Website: walmart
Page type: payment
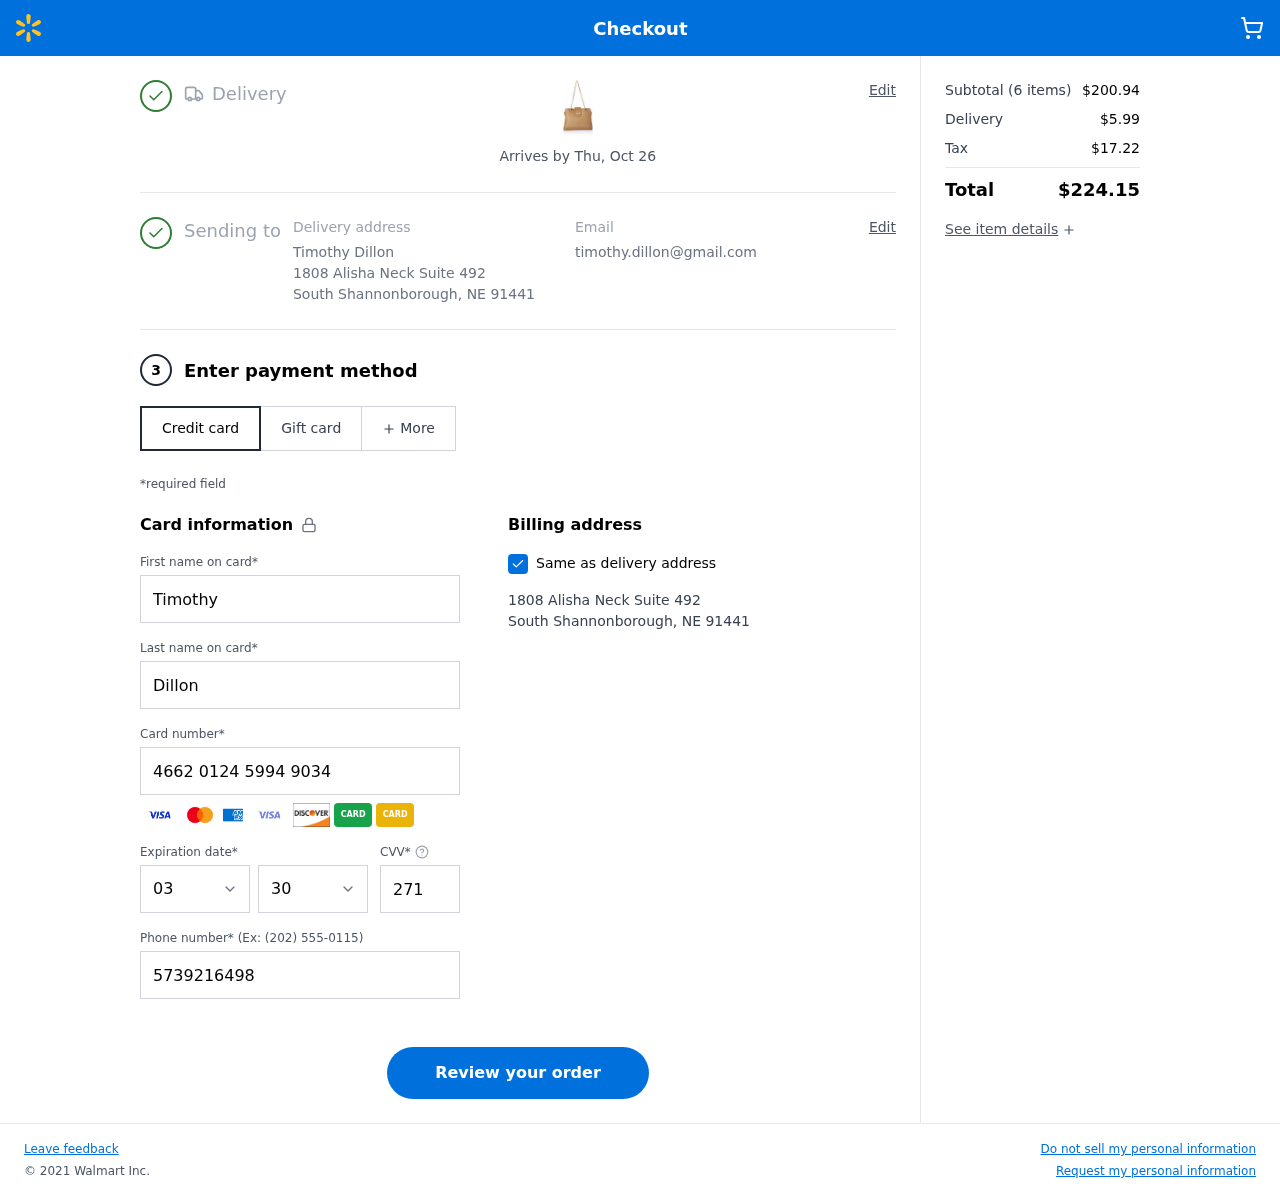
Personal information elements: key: PII_CARD_CVV
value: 271
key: PII_CARD_EXPIRY_MONTH
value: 03
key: PII_CARD_EXPIRY_YEAR
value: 30
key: PII_CARD_NUMBER
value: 4662 0124 5994 9034
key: PII_CITY
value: South Shannonborough
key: PII_EMAIL
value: timothy.dillon@gmail.com
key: PII_FIRSTNAME
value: Timothy
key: PII_FULLNAME
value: Timothy Dillon
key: PII_LASTNAME
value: Dillon
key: PII_PHONE
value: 5739216498
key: PII_POSTCODE
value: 91441
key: PII_STATE_ABBR
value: NE
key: PII_STREET
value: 1808 Alisha Neck Suite 492
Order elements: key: ORDER_DELIVERY_DATE
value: Arrives by Thu, Oct 26
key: ORDER_NUM_ITEMS
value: (6 items)
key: ORDER_SUBTOTAL
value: $200.94
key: ORDER_SHIPPING_COST
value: $5.99
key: ORDER_TAX
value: $17.22
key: ORDER_TOTAL
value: $224.15